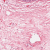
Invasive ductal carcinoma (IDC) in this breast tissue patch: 0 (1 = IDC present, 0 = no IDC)